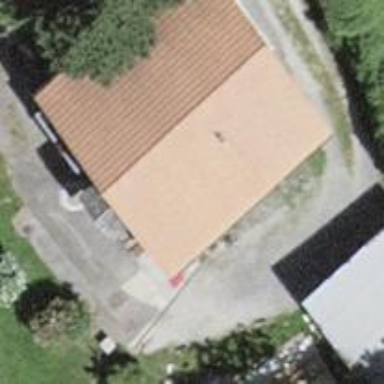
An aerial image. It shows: Simple and straightforward house.